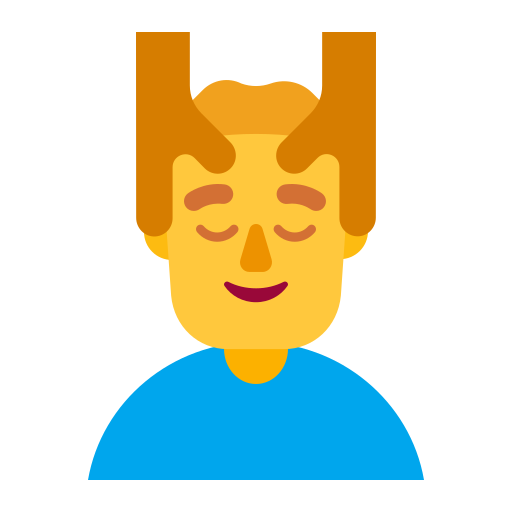
man getting massage flat default